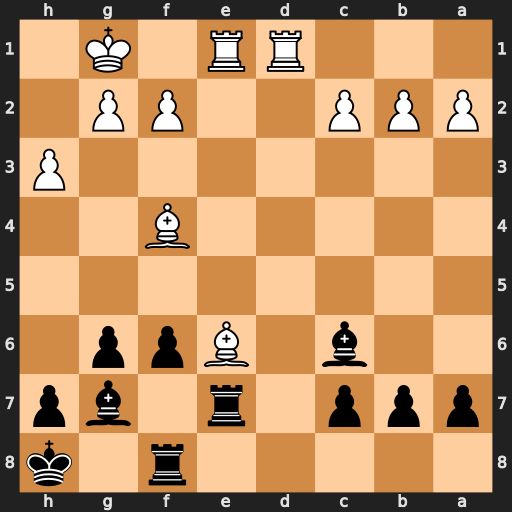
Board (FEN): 5r1k/ppp1r1bp/2b1Bpp1/8/5B2/7P/PPP2PP1/3RR1K1
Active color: b
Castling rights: -
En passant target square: -
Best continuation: Rfe8 Re3 Rxe6 Rxe6 Rxe6